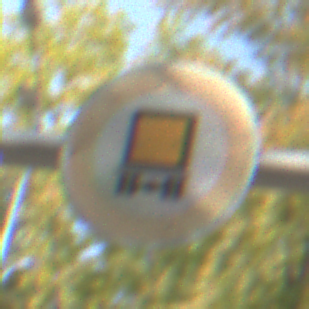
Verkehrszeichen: VerbotKennzeichnungspflichtigeKraftfahrzeugeGefaehrlicheGueter
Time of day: MorningAfternoon
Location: Outdoor (Suburban)
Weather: Clear
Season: NotSpecified
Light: Natural